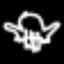
Label: frog